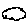
Label: cloud